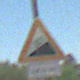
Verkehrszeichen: Steigung10
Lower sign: LaengeEinerStrecke6
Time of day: Midday
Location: Outdoor (Nature)
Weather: Clear
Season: NotSpecified
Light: Natural